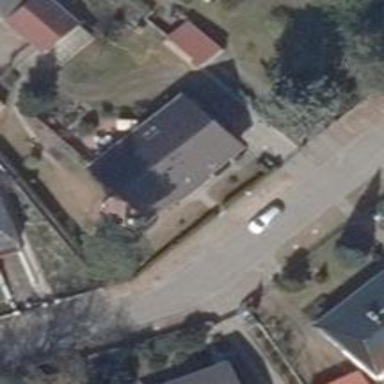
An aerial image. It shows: Detached building with gabled roof.